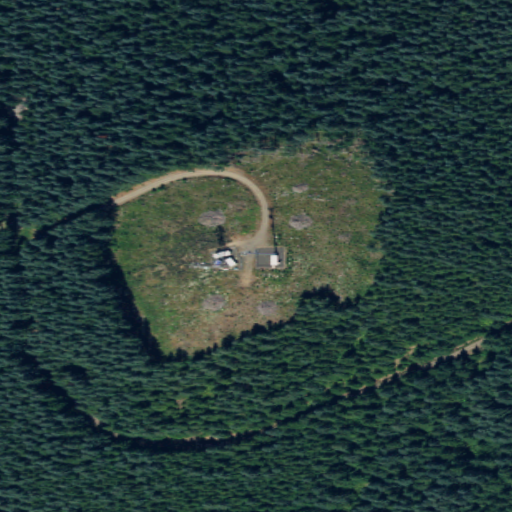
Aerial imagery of mountain in Washington named Signal Peak containing evergreen forest, shrub, deciduous forest, and low intensity development